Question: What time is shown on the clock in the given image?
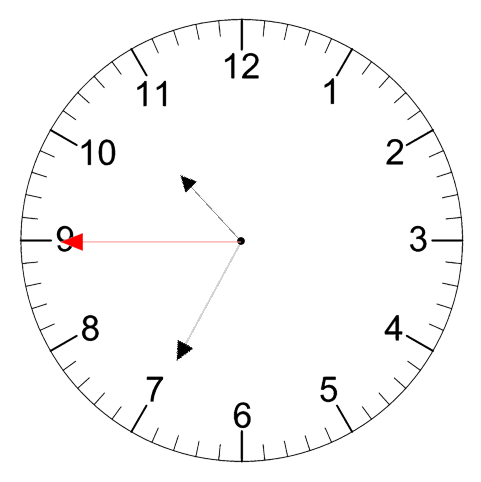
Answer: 10:34:45